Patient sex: M
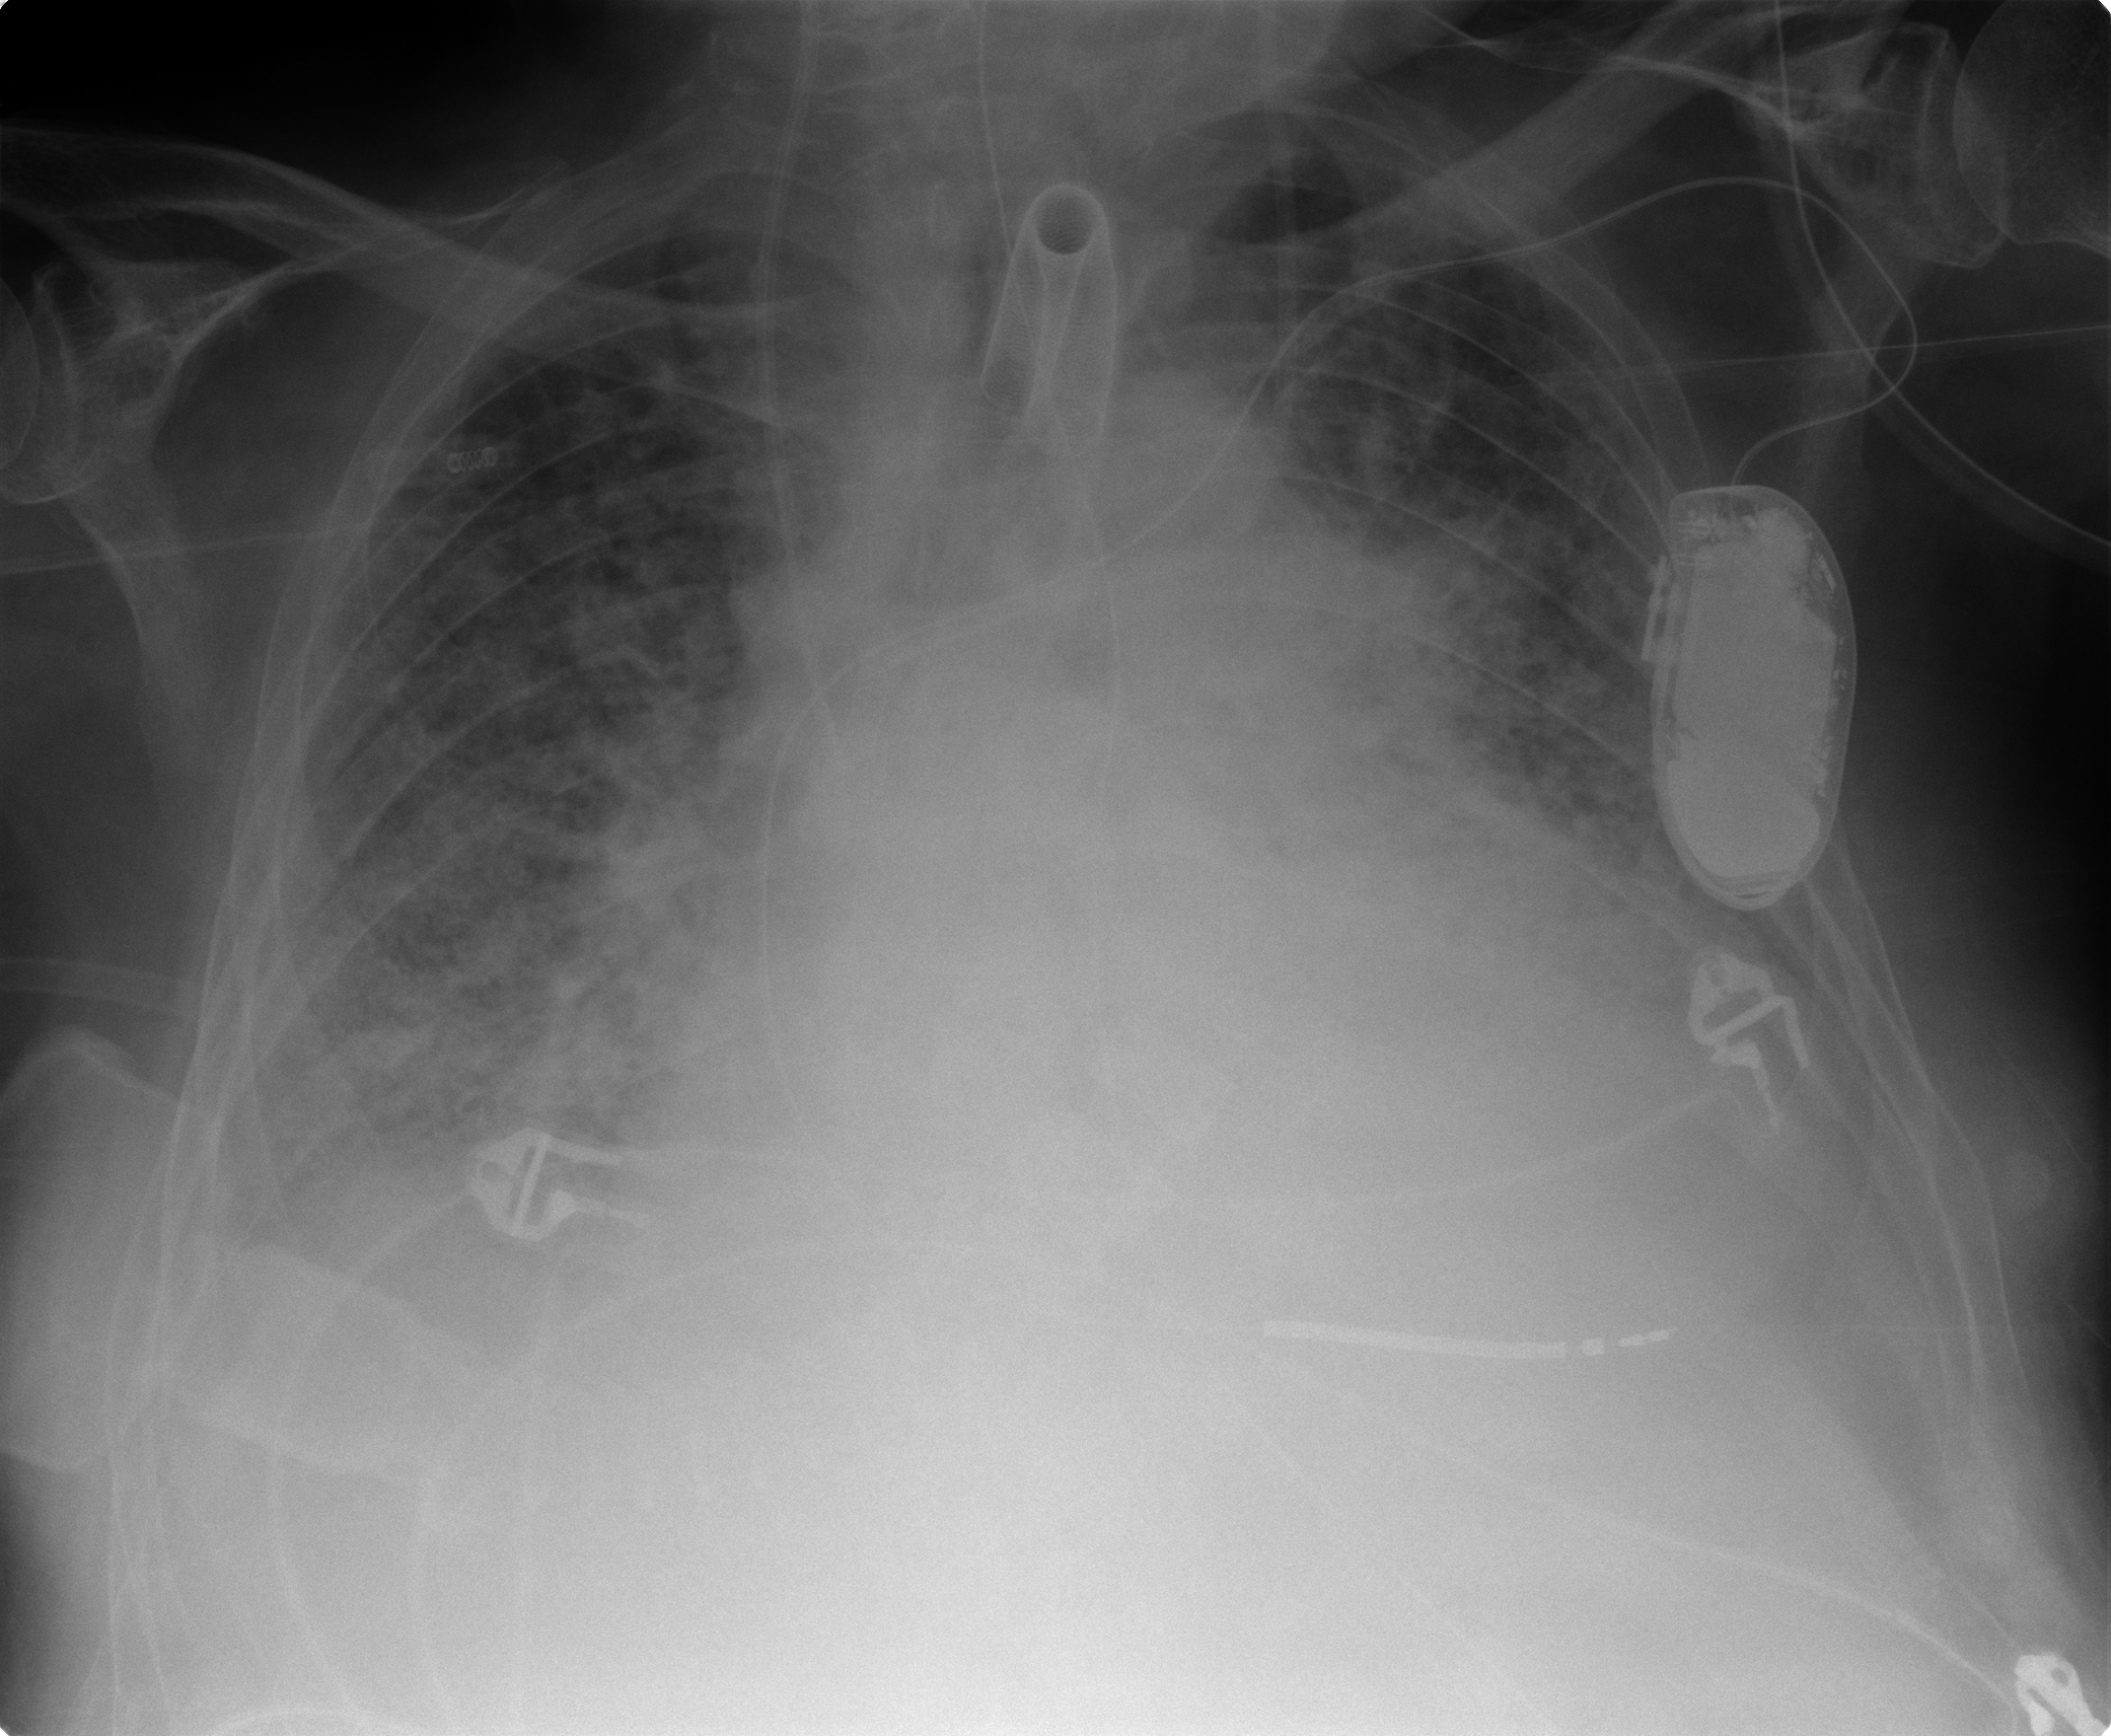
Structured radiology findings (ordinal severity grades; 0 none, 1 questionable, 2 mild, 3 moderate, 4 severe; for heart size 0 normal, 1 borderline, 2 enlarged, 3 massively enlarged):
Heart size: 2
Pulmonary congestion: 3
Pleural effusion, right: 2
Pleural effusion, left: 2
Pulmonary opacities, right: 4
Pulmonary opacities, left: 4
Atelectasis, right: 3
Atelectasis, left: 3